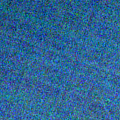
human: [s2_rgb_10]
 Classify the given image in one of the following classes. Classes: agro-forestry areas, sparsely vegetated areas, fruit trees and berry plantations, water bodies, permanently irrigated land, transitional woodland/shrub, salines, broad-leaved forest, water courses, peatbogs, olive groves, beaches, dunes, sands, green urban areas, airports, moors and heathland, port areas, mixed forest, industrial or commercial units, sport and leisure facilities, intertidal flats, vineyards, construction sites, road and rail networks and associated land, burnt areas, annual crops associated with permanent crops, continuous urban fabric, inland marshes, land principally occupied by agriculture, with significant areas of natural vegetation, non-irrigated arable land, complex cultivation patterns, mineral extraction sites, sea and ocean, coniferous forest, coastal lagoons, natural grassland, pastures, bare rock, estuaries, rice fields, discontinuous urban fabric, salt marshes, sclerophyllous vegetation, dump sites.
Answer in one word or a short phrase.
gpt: water bodies